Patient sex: F
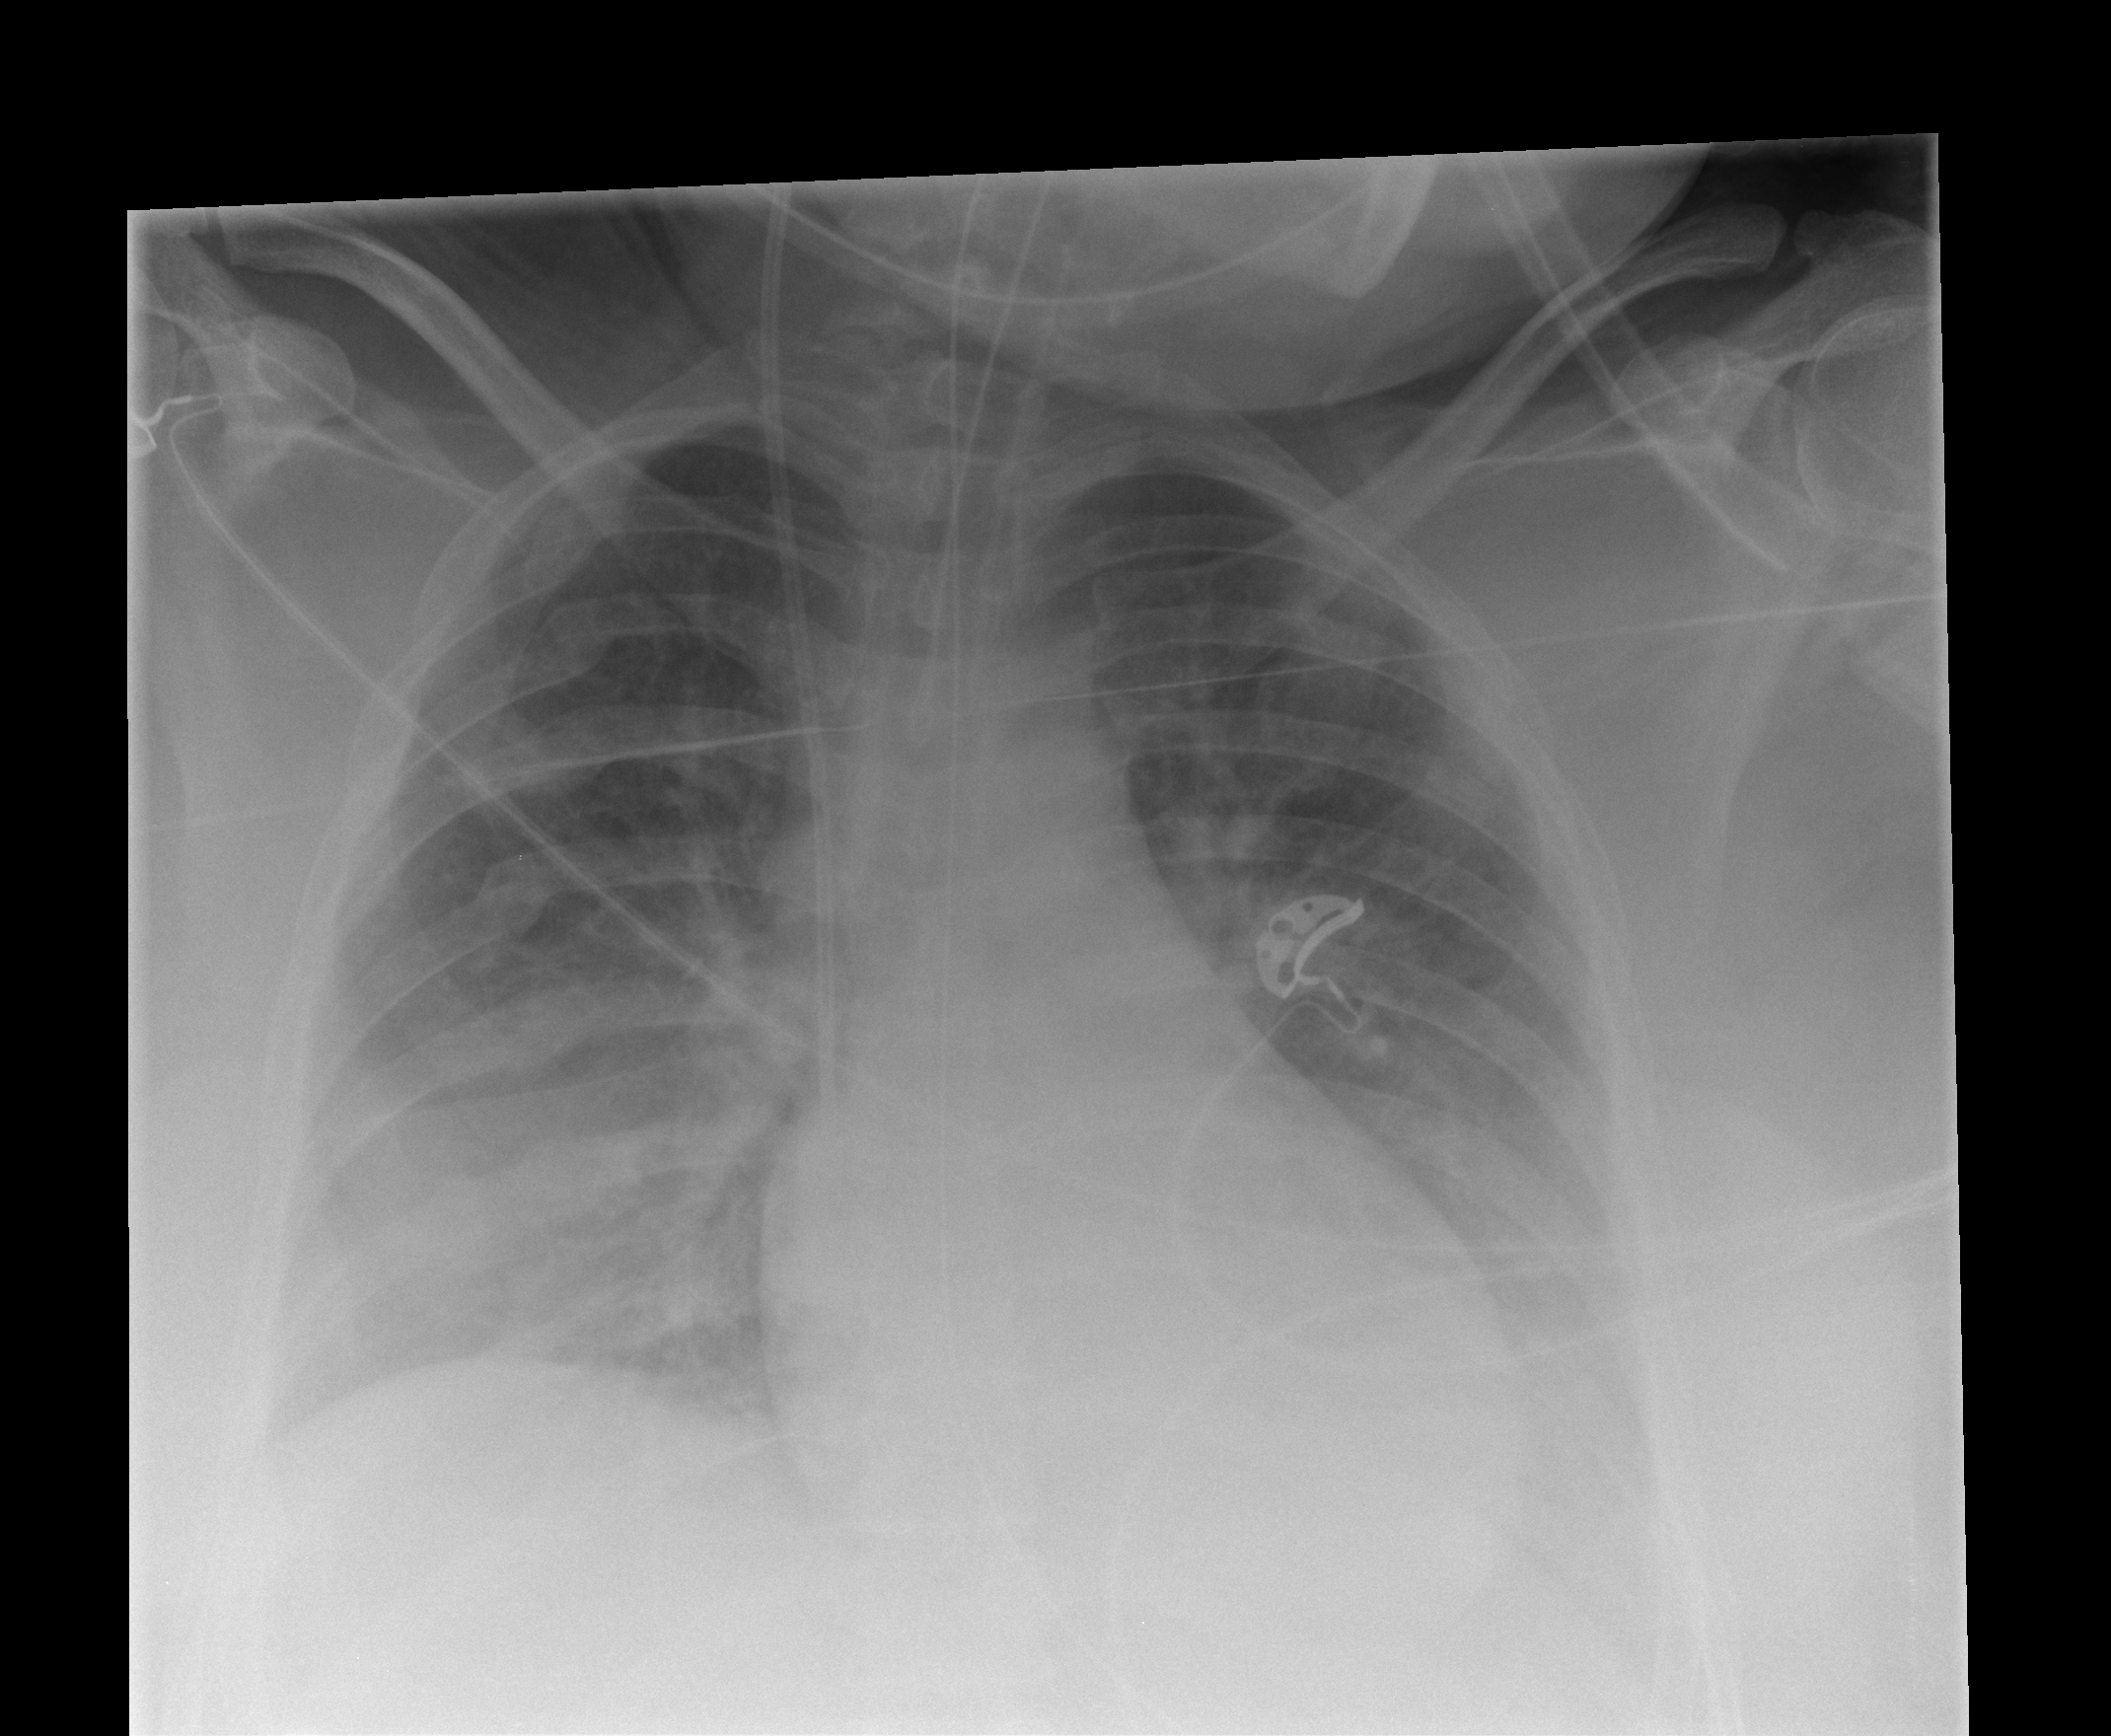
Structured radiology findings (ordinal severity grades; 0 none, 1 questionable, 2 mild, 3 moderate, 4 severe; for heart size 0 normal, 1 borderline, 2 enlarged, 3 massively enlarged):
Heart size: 0
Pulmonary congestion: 2
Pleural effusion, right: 2
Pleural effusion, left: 2
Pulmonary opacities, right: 0
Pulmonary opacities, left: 0
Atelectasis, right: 2
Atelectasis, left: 2